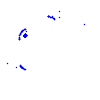
Particle: kaon